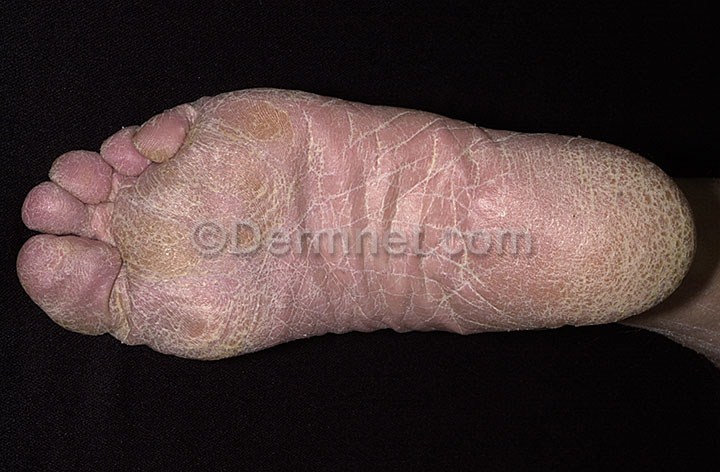
Disease: Tinea Ringworm Candidiasis and other Fungal Infections